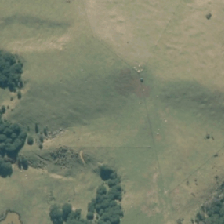
Land cover: high_producing_grassland